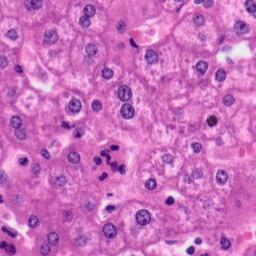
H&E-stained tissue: Liver